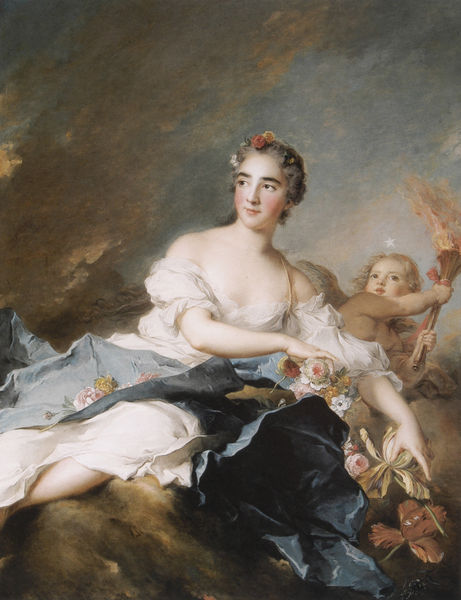
Titel: Madame la comtesse de Brac als Aurora
Künstler: Jean-Marc Nattier
Standort: Detroit
Institution: The Detroit Institute of Arts
Schlagwörter: blau, blätter, feder, feuer, fuß, gemälde, hand, haut, himmel, nackt, schatten, umhang, weiß, wolken, gelb, ocker, sitzen, ausschnitt, bewegung, blume, blumen, braun, brust, finger, frankreich, frau, frisur, grau, haar, hell, kleid, licht, mund, blick, blüte, blüten, dame, rose, rosen, rot, tuch, wolke, fächer, malerei, rock, schleife, blond, jung, wand, arme, barock, blass, falten, haarschmuck, stirnband, ärmel, bildnis, hände, portrait, porträt, öl, natur, kirche, rauch, gewand, haare, sitzend, stoffe, gewänder, kind, mutter, pflanzen, augenbrauen, england, gainsborough, lippen, locken, rokoko, rosa, rouge, schulter, schultern, schön, seide, zart, engel, putte, putto, beine, hellblau, perücke, lächeln, wangen, liebe, liegen, zwei, tüll, reisig, baby, romantik, luft, sturm, tulpen, büste, muse, verträumt, knie, frühling, flamme, stern, links, flug, allegorie, mythologie, rosig, flora, göttin, lilie, sieg, expressiv, venus, deckengemälde, fresko, röte, aurora, amor, putten, süss, putti, fackel, diana, nattier, cupido, schutz, protrait, gerötet, schlecht, boucher, fragonard, decollete, amorette, reynolds, marquise, liegn, morgenstern, bakcen, rollenportrait, jungfräulich, rosalba, henriette, herniette, identifikationsporträt, starker faltenwurf, hände#, arme#, #dekollete, häßlicj, pinselducktus